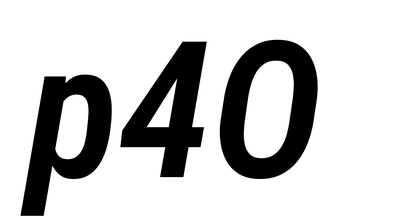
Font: Roboto-Italic_Condensed_SemiBold_Italic